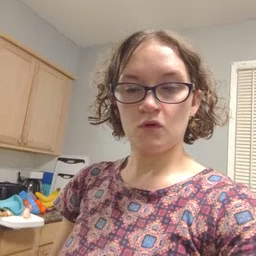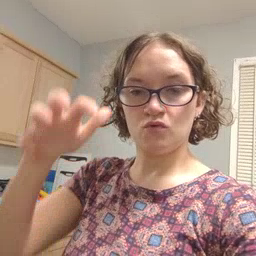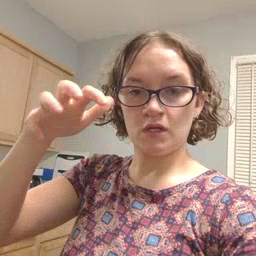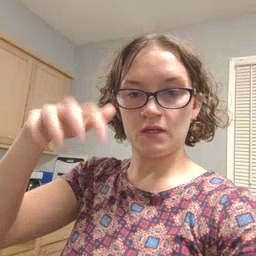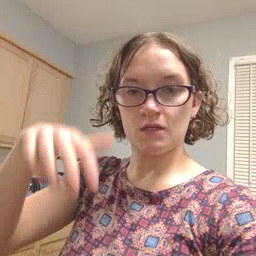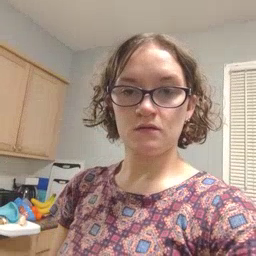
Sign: rain